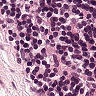
Metastatic tissue present: no